Interaction volume radius: 10 \u00c5
Interaction volume height: 10 \u00c5
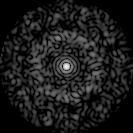
Disorder parameter: 0.8453